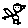
Label: bird